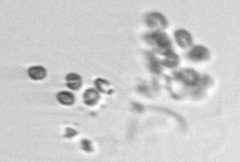
Label: Phaeocystis